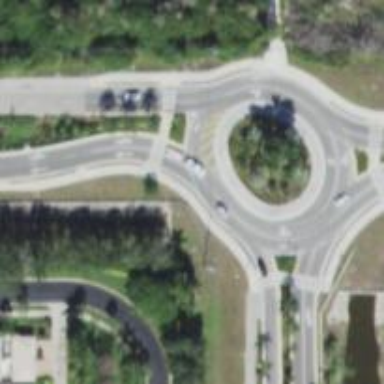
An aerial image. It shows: Tertiary road leading to roundabout junction.